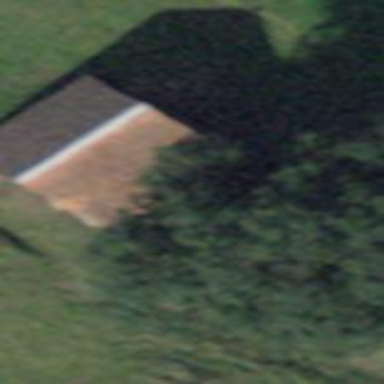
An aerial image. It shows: Barn.